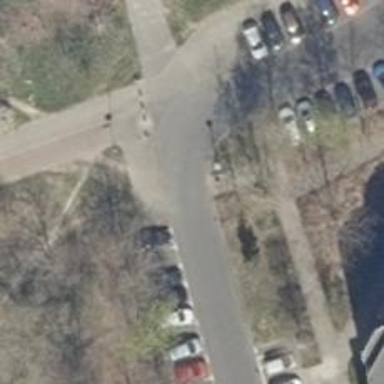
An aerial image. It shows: Unmarked crossing on the road.